Question: So I have a problem which i'm pretty sure is solvable, but after many, many hours of thinking and discussion, only partial progress has been made.
The issue is as follows. I'm building a BTree of, potentially, a few million keys. When searching the BTree, it is paged on demand from disk into memory, and each page in operation is relatively expensive. This effectively means that we want to need to traverse as few nodes as possible (although after a node has been traversed to, the cost of traversing through that node, up to that node is 0). As a result, we don't want to waste space by having lots of nodes nearing minimum capacity. In theory, this should be preventable (within reason) as the structure of the tree is dependent on the order that the keys were inserted in.
So, the question is how to reorder the keys such that after the BTree is built the fewest number of nodes are used. Here's an example:

I did stumble on this question <URL> which unfortunately asks a slightly different question. The answers, also don't seem to solve my problem. It is also worth adding that we want the mathematical guarantees that come from not building the tree manually, and only using the insert option. We don't want to build a tree manually, make a mistake, and then find it is unsearchable!
I've also stumbled upon 2 research papers which are so close to solving my question but aren't quite there!
and (where I took the above image from in fact) discuss and quantify the differences between space optimal and space pessimal BTrees, but don't go as far as to describe how to design an insert order as far as I can see.
Any help on this would be greatly, greatly appreciated.
Thanks
Research papers can be found at:
<URL>
<URL>
EDIT:: I ended up filling a btree skeleton constructed as described in the above papers with the FILLORDER algorithm. As previously mentioned, I was hoping to avoid this, however I ended up implementing it before the 2 excellent answers were posted!
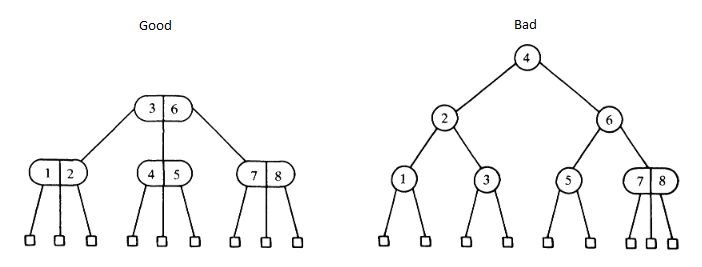
Answer: The algorithm below should work for B-Trees with minimum number of keys in node = d and maximum = 2*d I suppose it can be generalized for 2*d + 1 max keys if way of selecting median is known.
Algorithm below is designed to minimize the number of nodes not just height of the tree.
Method is based on idea of putting keys into any non-full leaf or if all leaves are full to put key under lowest non full node.
More precisely, tree generated by proposed algorithm meets following requirements:
It has minimum possible height;
It has no more then two nonfull nodes on each level. (It's always two most right nodes.)
Since we know that number of nodes on any level excepts root is strictly equal to sum of node number and total keys number on level above we can prove that there is no valid rearrangement of nodes between levels which decrease total number of nodes. For example increasing number of keys inserted above any certain level will lead to increase of nodes on that level and consequently increasing of total number of nodes. While any attempt to decrease number of keys above the certain level will lead to decrease of nodes count on that level and fail to fit all keys on that level without increasing tree height.
It also obvious that arrangement of keys on any certain level is one of optimal ones.
Using reasoning above also more formal proof through math induction may be constructed.
The idea is to hold list of counters (size of list no bigger than height of the tree) to track how much keys added on each level. Once I have d keys added to some level it means node filled in half created in that level and if there is enough keys to fill another half of this node we should skip this keys and add root for higher level. Through this way, root will be placed exactly between first half of previous subtree and first half of next subtree, it will cause split, when root will take it's place and two halfs of subtrees will become separated. Place for skipped keys will be safe while we go through bigger keys and can be filled later.
Here is nearly working (pseudo)code, array needs to be sorted:
'''
PushArray(BTree bTree, int d, key[] Array)
{
List<int> counters = new List<int>{0};
//skip list will contain numbers of nodes to skip
//after filling node of some order in half
List<int> skip = new List<int>();
List<Pair<int,int>> skipList = List<Pair<int,int>>();
int i = -1;
while(true)
{
int order = 0;
while(counters[order] == d) order += 1;
for(int j = order - 1; j >= 0; j--) counters[j] = 0;
if (counters.Lenght <= order + 1) counters.Add(0);
counters[order] += 1;
if (skip.Count <= order)
skip.Add(i + 2);
if (order > 0)
skipList.Add({i,order}); //list of skipped parts that will be needed later
i += skip[order];
if (i > N) break;
bTree.Push(Array[i]);
}
//now we need to add all skipped keys in correct order
foreach(Pair<int,int> p in skipList)
{
for(int i = p.2; i > 0; i--)
PushArray(bTree, d, Array.SubArray(p.1 + skip[i - 1], skip[i] -1))
}
}
'''
Example:
Here is how numbers and corresponding counters keys should be arranged for d = 2 while first pass through array. I marked keys which pushed into the B-Tree during first pass (before loop with recursion) with 'o' and skipped with 'x'.
'''
24
4 9 14 19 29
0 1 2 3 5 6 7 8 10 11 12 13 15 16 17 18 20 21 22 23 25 26 27 28 30 ...
o o x x o o o x x o o o x x x x x x x x x x x x o o o x x o o ...
1 2 0 1 2 0 1 2 0 1 2 0 1 ...
0 0 1 1 1 2 2 2 0 0 0 1 1 ...
0 0 0 0 0 0 0 0 1 1 1 1 1 ...
skip[0] = 1
skip[1] = 3
skip[2] = 13
'''
Since we don't iterate through skipped keys we have O(n) time complexity without adding to B-Tree itself and for sorted array;
In this form it may be unclear how it works when there is not enough keys to fill second half of node after skipped block but we can also avoid skipping of all skip[order] keys if total length of array lesser than ~ i + 2 * skip[order] and skip for skip[order - 1] keys instead, such string after changing counters but before changing variable i might be added:
'''
while(order > 0 && i + 2*skip[order] > N) --order;
'''
it will be correct cause if total count of keys on current level is lesser or equal than 3*d they still are split correctly if add them in original order. Such will lead to slightly different rearrangement of keys between two last nodes on some levels, but will not break any described requirements, and may be it will make behavior more easy to understand.
May be it's reasonable to find some animation and watch how it works, here is the sequence which should be generated on 0..29 range: 0 1 4 5 6 9 10 11 24 25 26 29 // 2 3 7 8 14 15 16 19 20 21 12 13 17 18 22 23 27 28